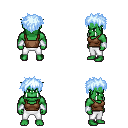
a pixel art fantasy rpg character, male body template, orc, green skin, brown pirate shirt, white pants, white cyan bedhead hairstyle, white cloth bracers, four views (front, back, left, right), 2x2 character sprite sheet, small pixel art, hard edges, no anti-aliasing